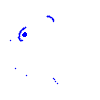
Particle: pion